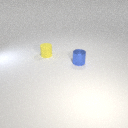
small blue metal cylinder in front of small yellow rubber cylinder